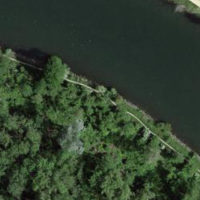
EUNIS habitat code: 15
Species observed at this site:
Certhia brachydactyla
Actitis hypoleucos
Vespa crabro
Mustela erminea
Euonymus europaeus
Oriolus oriolus
Cornus sanguinea